Field crop: maize
Growth stage: 2
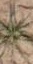
Species: salsola